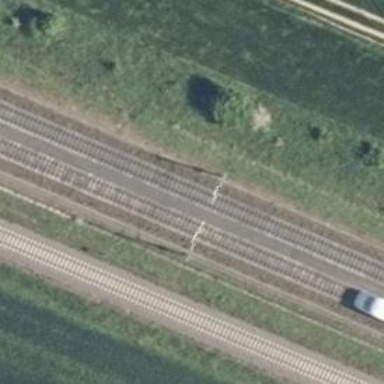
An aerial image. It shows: Railway milestone with catenary mast.